Field crop: maize
Growth stage: 2
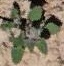
Species: chenopodium